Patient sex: F
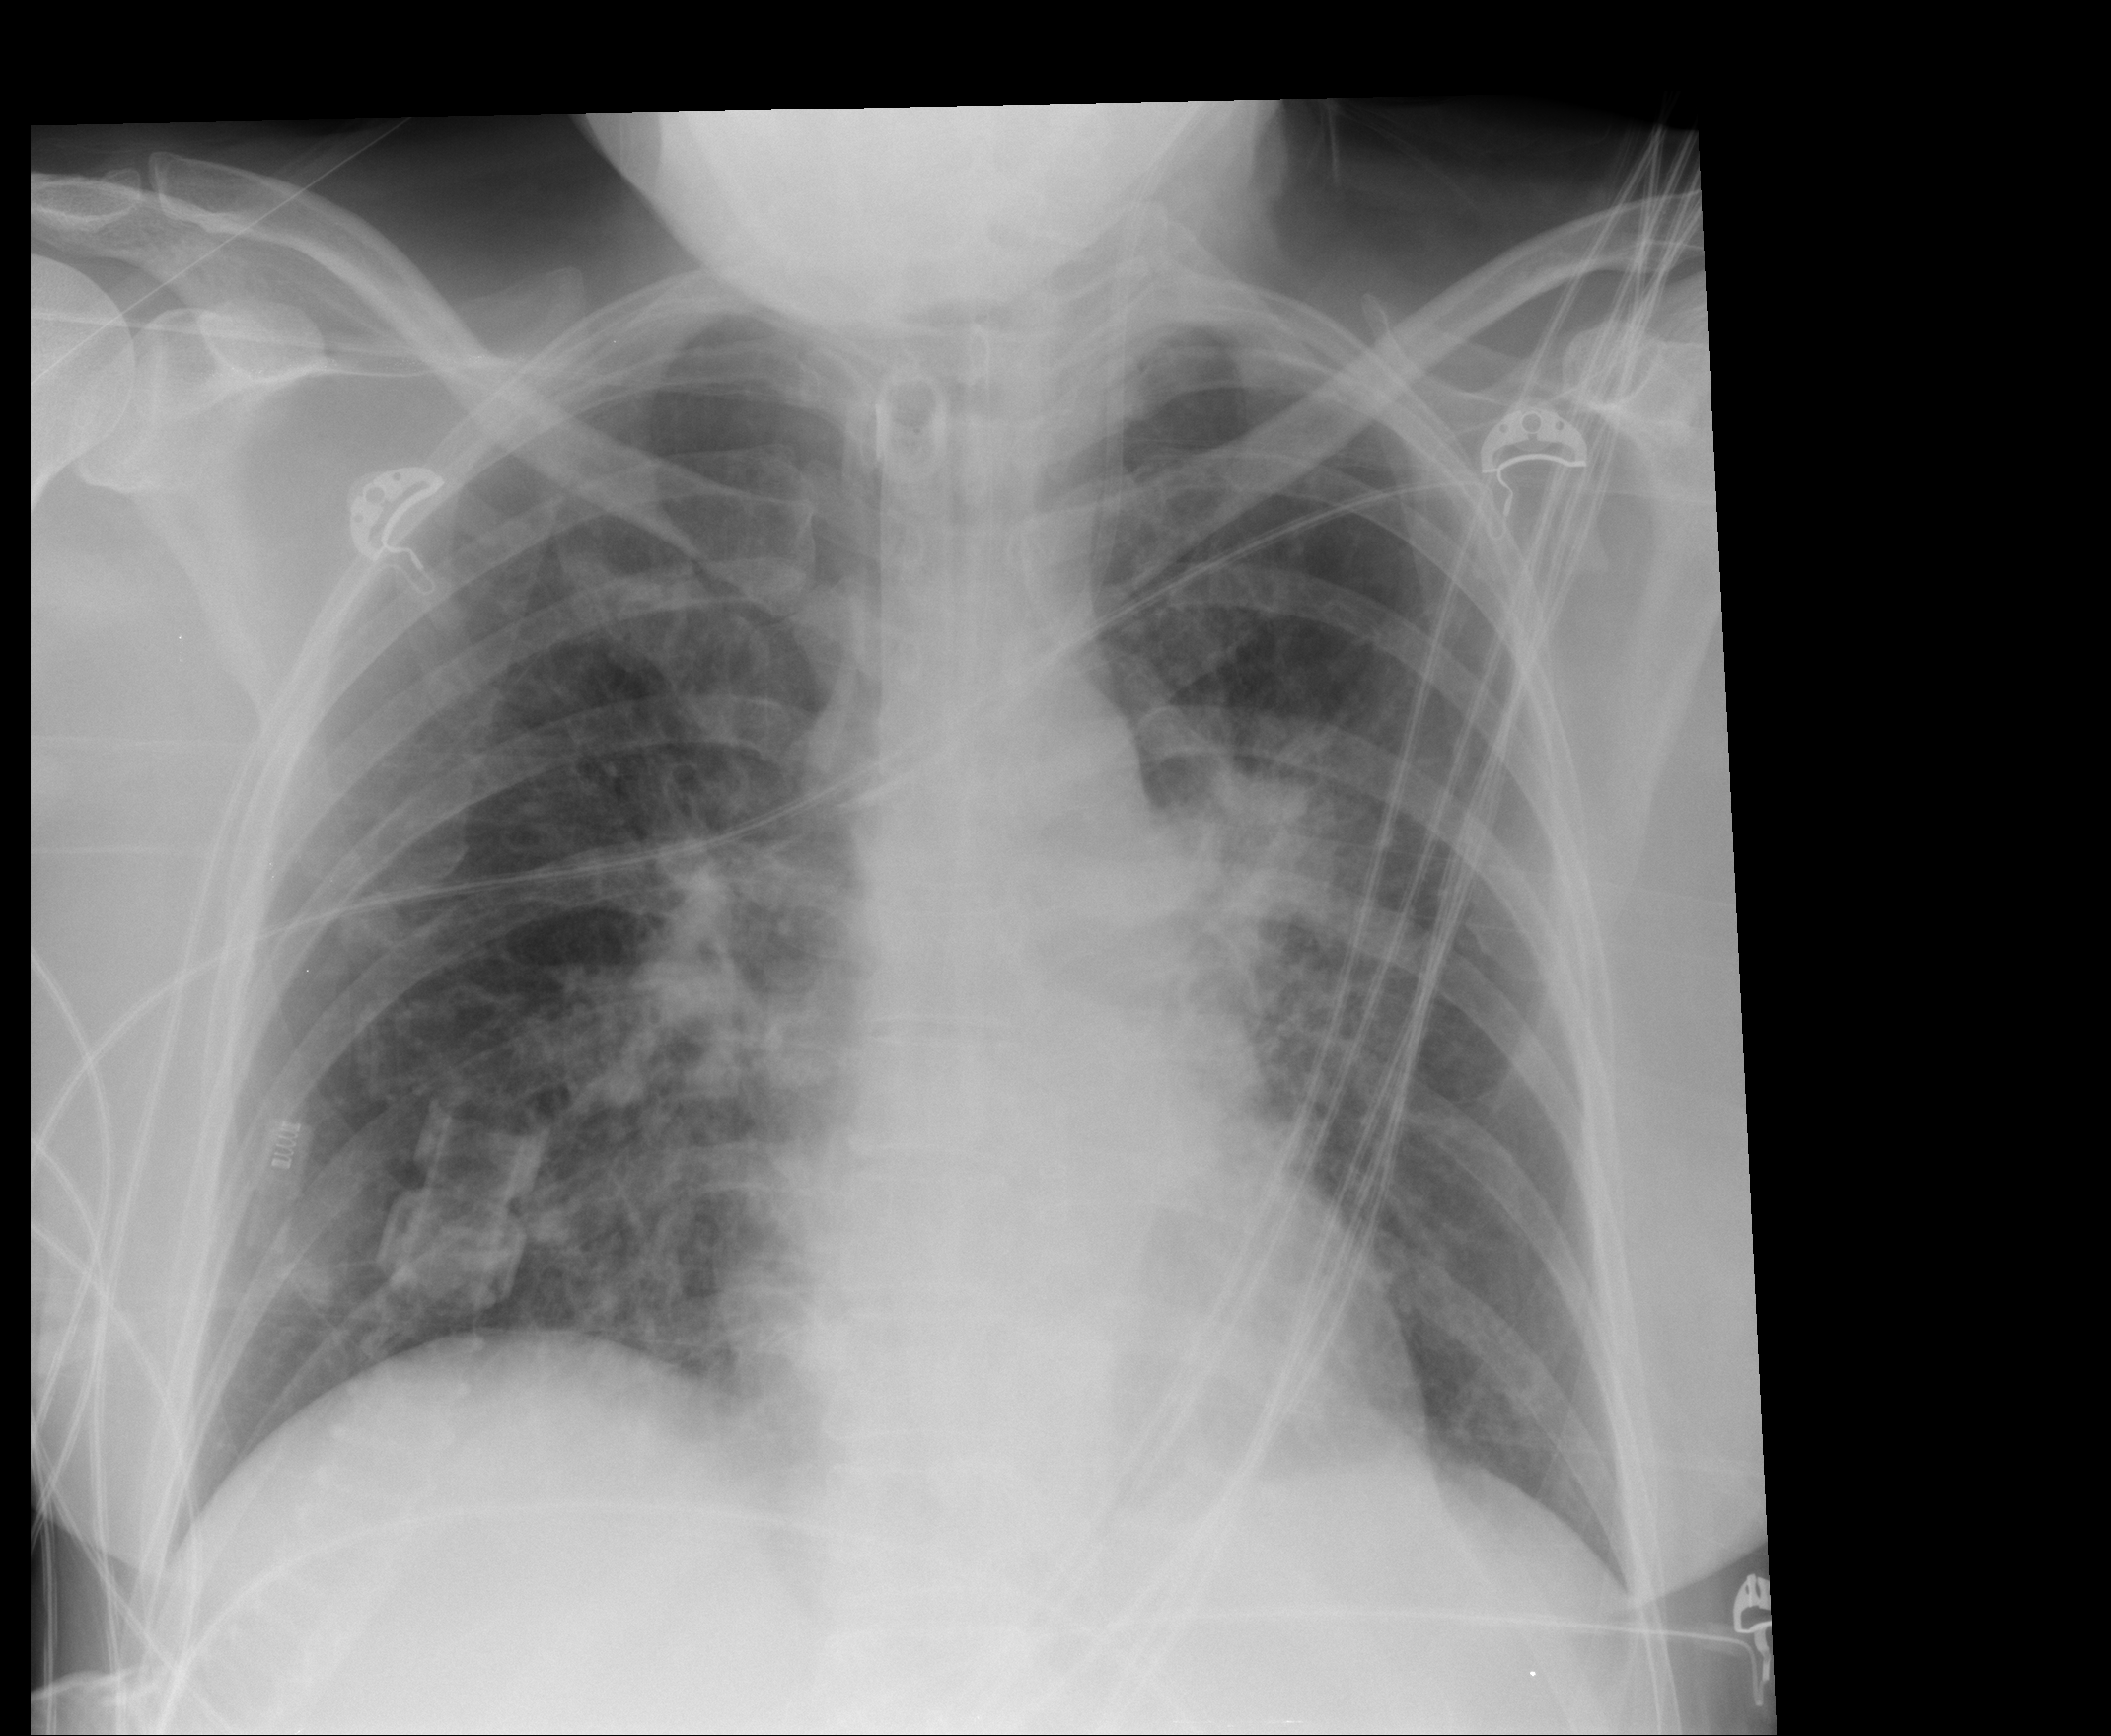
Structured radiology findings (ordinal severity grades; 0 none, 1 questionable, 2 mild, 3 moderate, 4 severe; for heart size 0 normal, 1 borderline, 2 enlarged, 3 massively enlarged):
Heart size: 0
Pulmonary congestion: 0
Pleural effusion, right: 0
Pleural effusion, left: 0
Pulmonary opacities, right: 2
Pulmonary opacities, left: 3
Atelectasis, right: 2
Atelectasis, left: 2